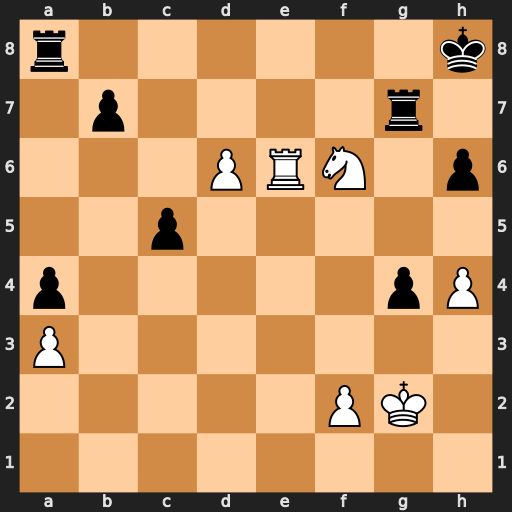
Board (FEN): r6k/1p4r1/3PRN1p/2p5/p5pP/P7/5PK1/8
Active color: w
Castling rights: -
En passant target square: -
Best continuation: d7 Rxd7 Nxd7